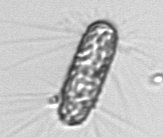
Label: Corethron_hystrix